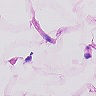
Metastatic tissue present: no